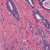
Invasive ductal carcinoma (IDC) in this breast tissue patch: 1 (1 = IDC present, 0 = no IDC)